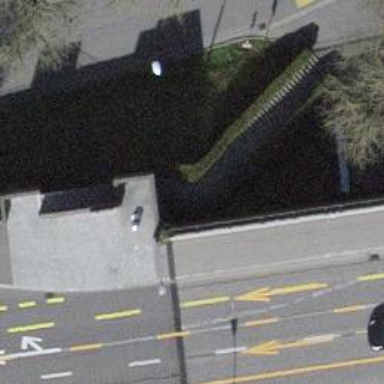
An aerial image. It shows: Concrete steps.